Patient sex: F
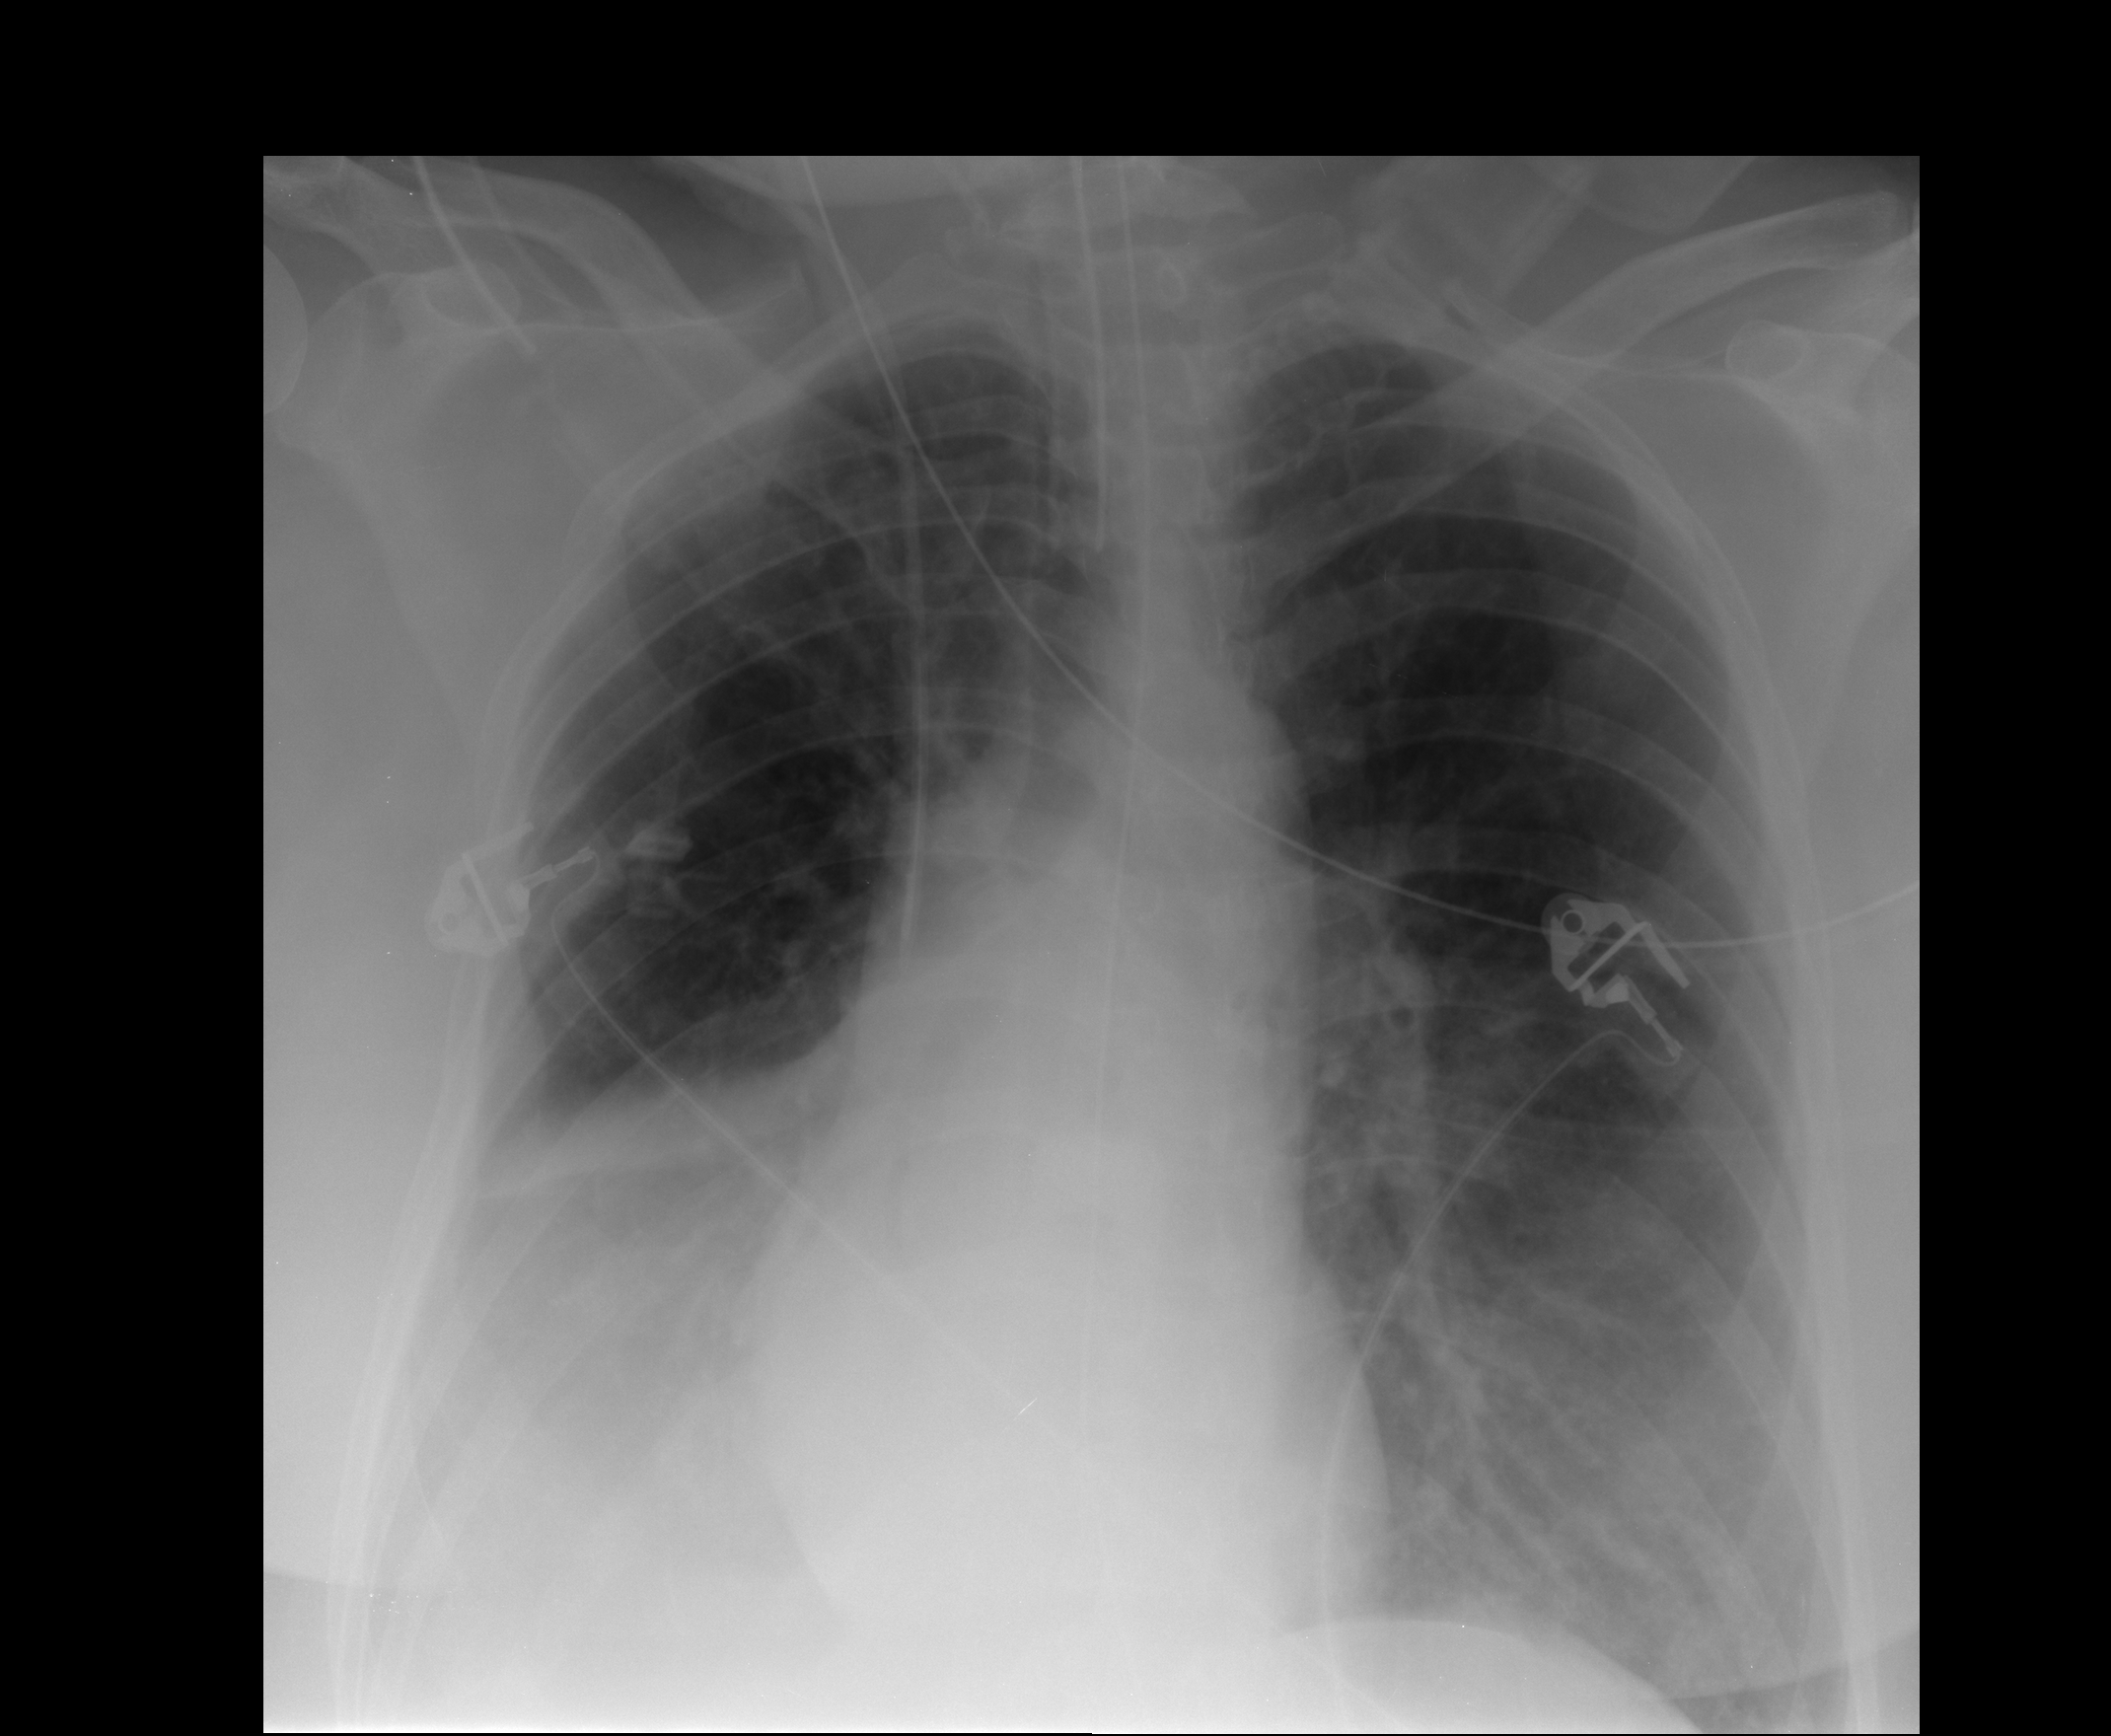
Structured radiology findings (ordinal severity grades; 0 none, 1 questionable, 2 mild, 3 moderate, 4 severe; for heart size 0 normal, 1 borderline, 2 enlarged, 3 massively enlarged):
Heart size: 0
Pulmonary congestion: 1
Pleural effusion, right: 3
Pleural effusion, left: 2
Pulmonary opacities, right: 2
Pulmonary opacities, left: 0
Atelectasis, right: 2
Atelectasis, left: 2